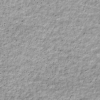
Label: not_dusty